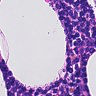
Metastatic tissue present: no